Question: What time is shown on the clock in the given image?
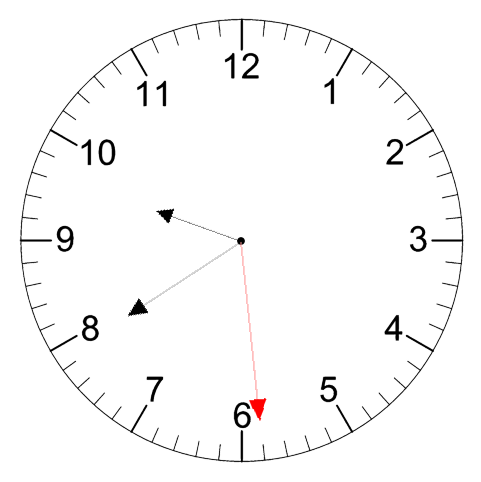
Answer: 09:39:29